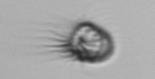
Label: Ciliophora